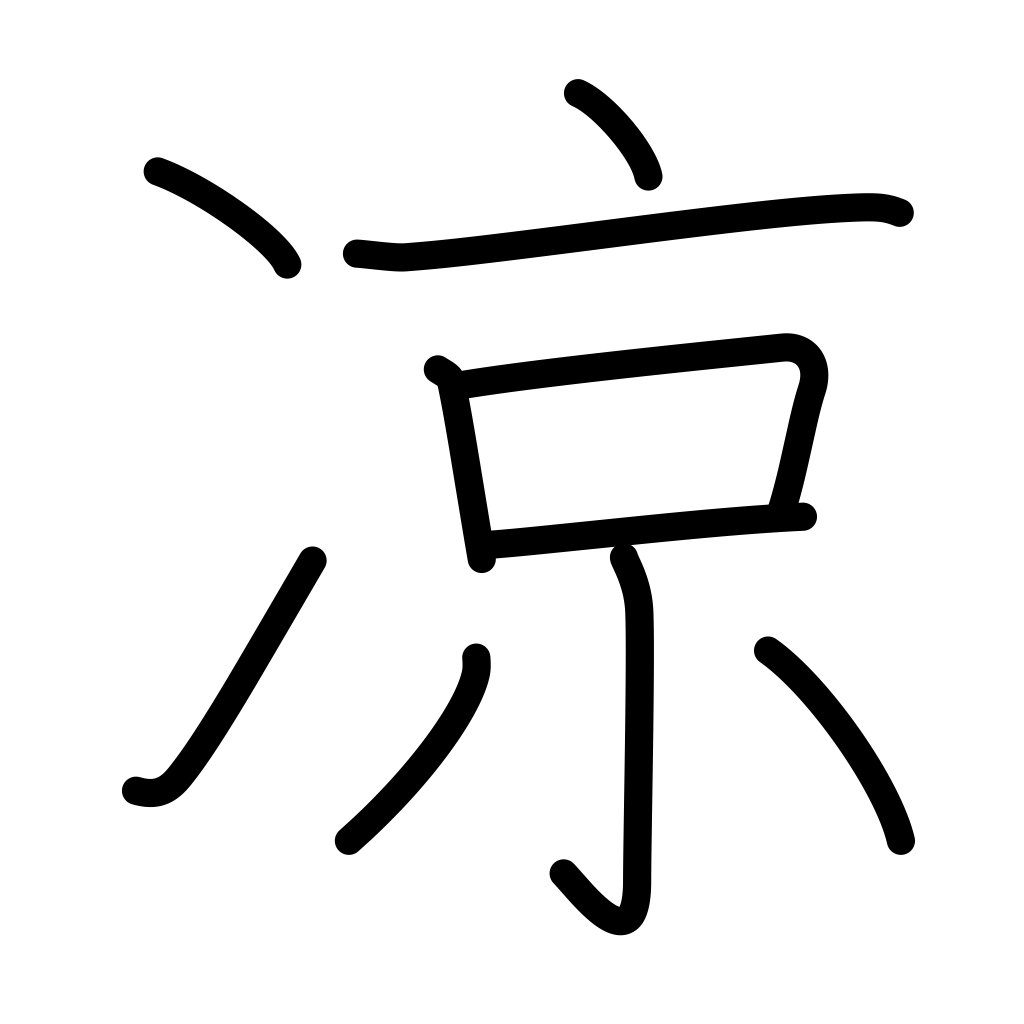
Meaning: nice and cool